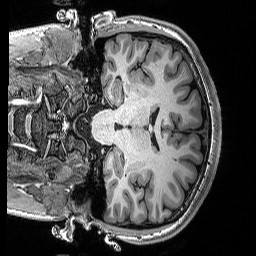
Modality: T1w
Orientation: coronal
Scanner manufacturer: siemens
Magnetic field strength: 3 T
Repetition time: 2.53 s
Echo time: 0.0033 s